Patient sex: M
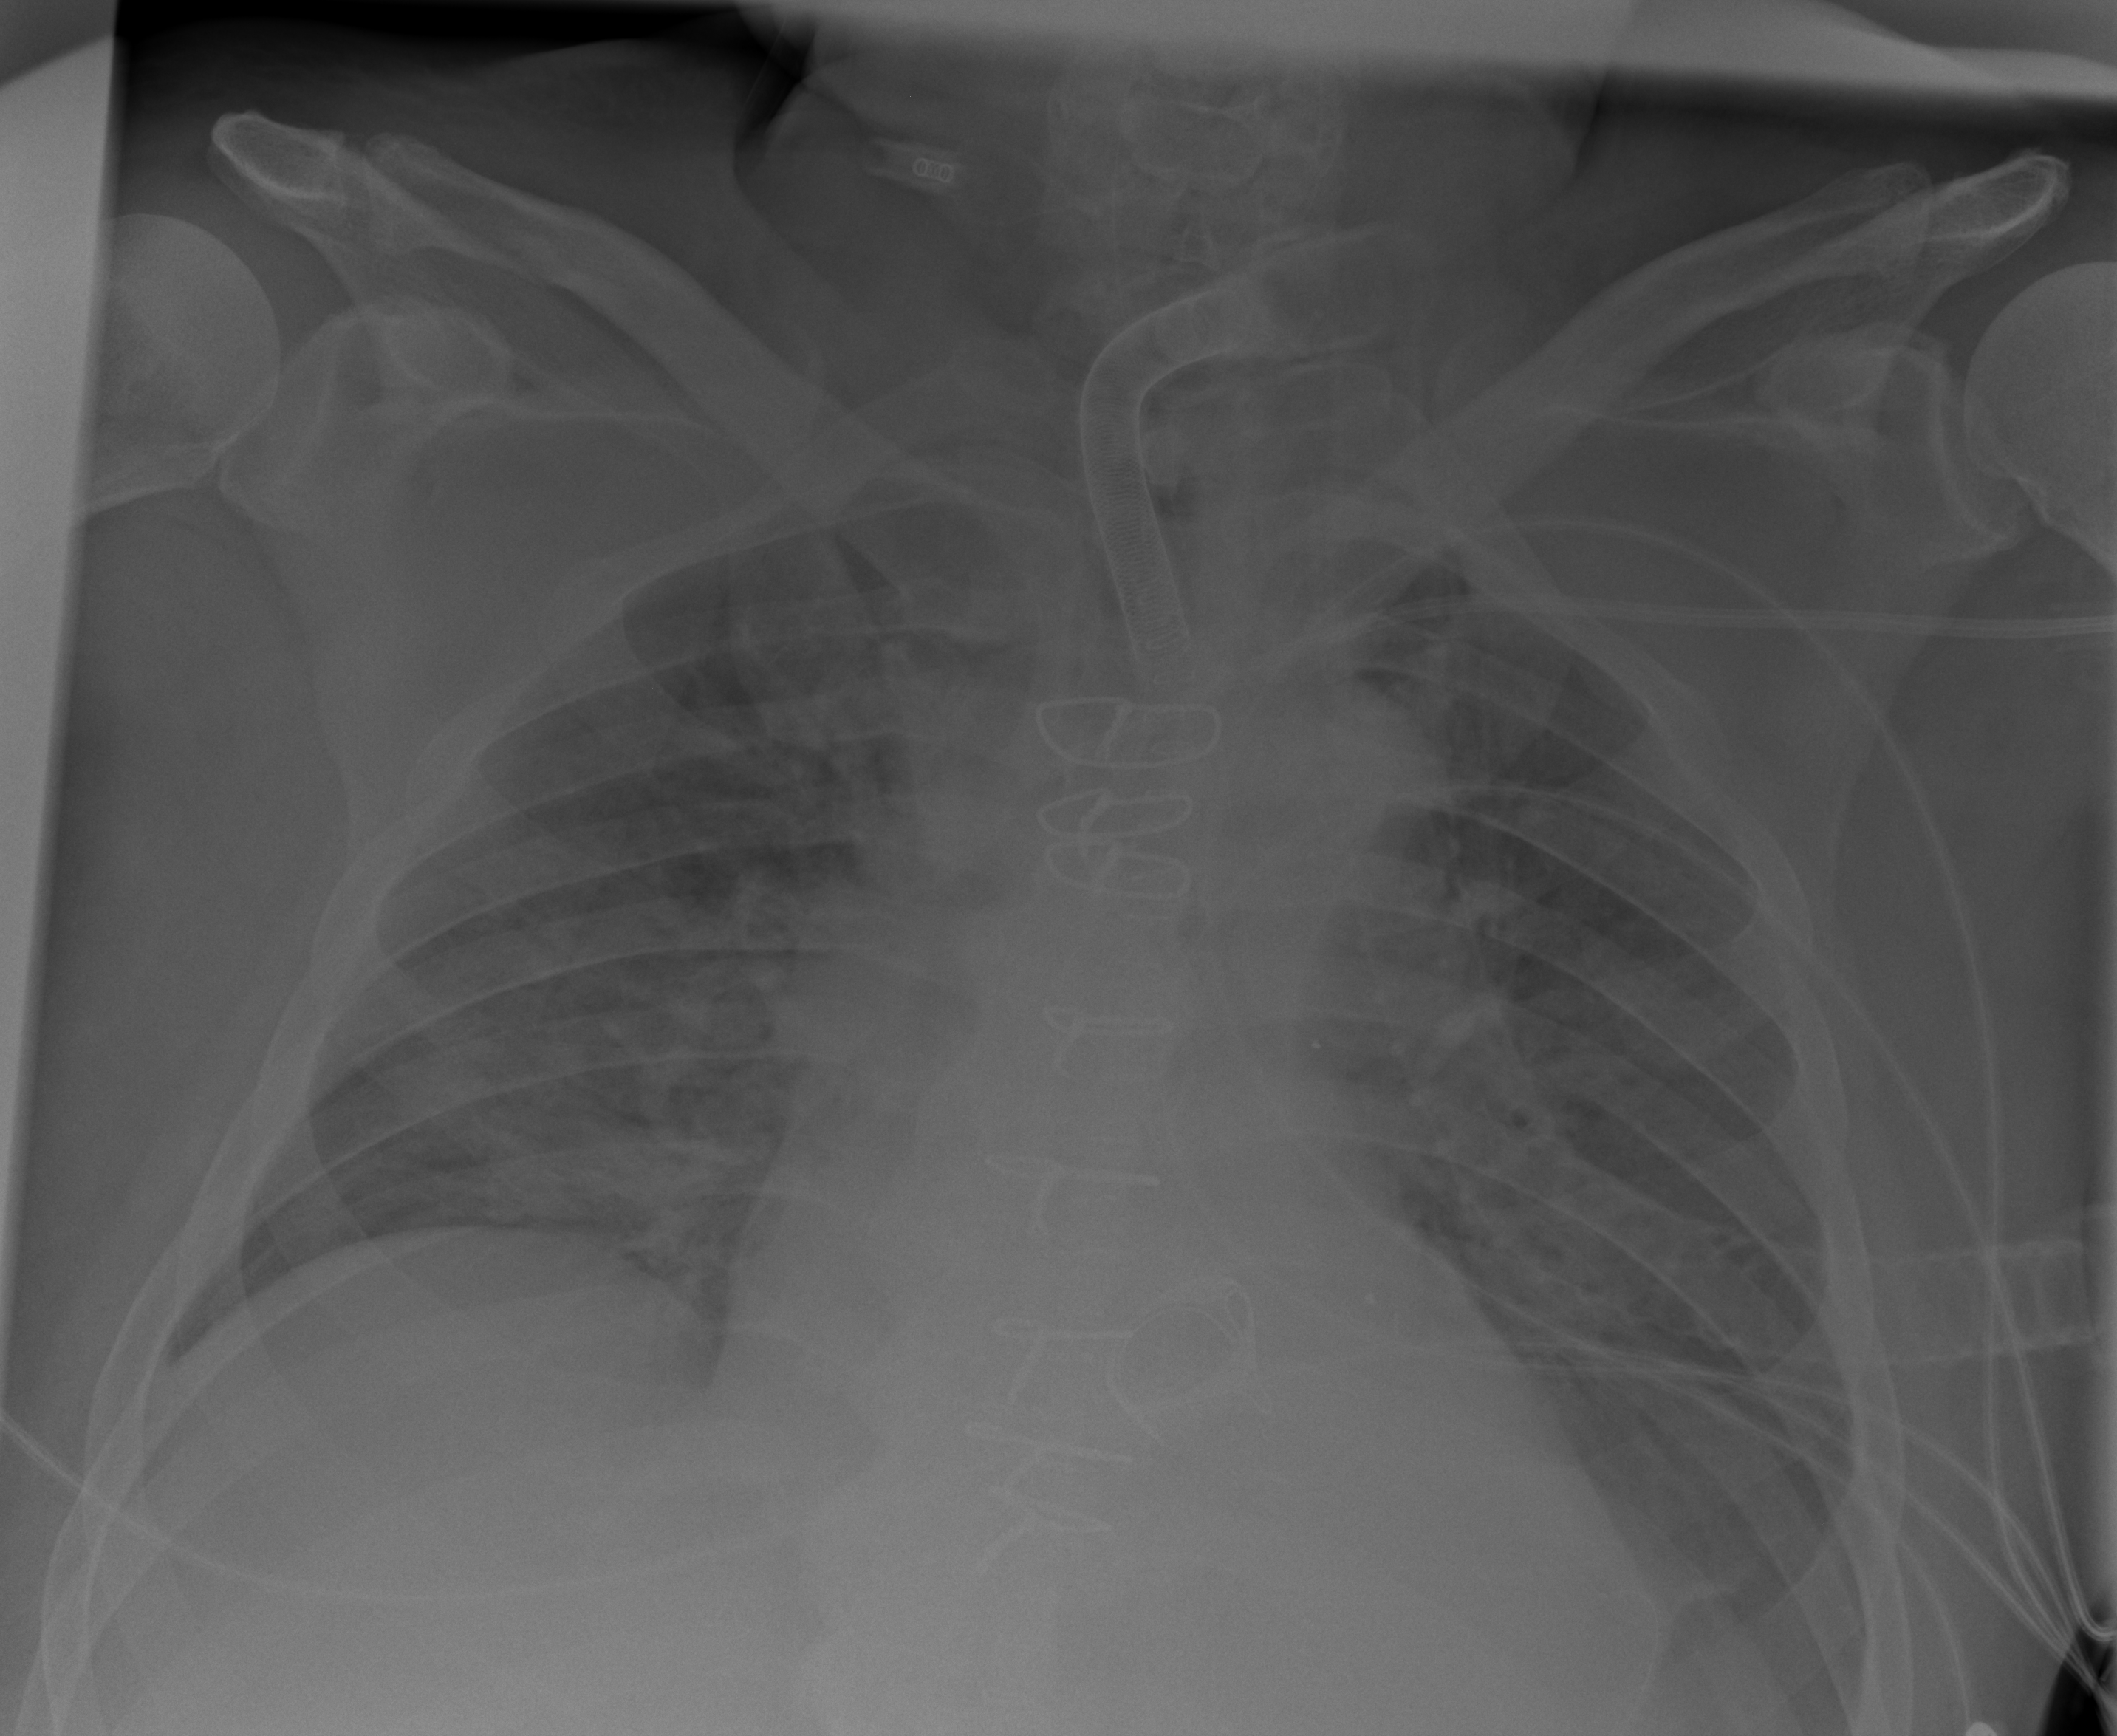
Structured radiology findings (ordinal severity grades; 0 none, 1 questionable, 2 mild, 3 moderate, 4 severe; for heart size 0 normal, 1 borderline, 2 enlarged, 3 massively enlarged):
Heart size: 1
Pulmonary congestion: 2
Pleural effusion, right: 0
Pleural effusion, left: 2
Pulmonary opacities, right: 2
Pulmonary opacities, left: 2
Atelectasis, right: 2
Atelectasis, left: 2